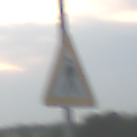
Verkehrszeichen: FussgaengerRechts
Umgebung: Outdoor, Nature
Tageszeit: SunriseSunset
Wetter: PartlyCloudy
Licht: Natural
Jahreszeit: NotSpecified
Kontrast: LowContrast